Question: I'm trying to draw a grid of images/icons with WPF. The grid dimensions will vary but will typically range from 10x10 to 200x200. The user should be able to click on cells, and some cells will need to update (change image) 10-20 times per second. The grid should be able to grow and shrink in all four directions, and it should be able to switch to a different "slice" of the 3D structure it represents. My goal is to find a suitably efficient method for drawing the grid given those requirements.
My current implementation uses a WPF 'Grid'. I generate row and column definitions at runtime and populate the grid with 'Line' (for the gridlines) and 'Border' (for the cells, since they're currently just on/off) objects at the appropriate row/column. (The 'Line' objects span all the way across.)

While expanding the grid (holding down Num6) I found that it draws too slowly to redraw on every operation, so I modified it to simply add a new 'ColumnDefinition', 'Line' and set of 'Border' objects for each column of growth. That solved my growth issue, and a similar tactic could be used to make shrinking fast as well. For updating individual cells mid-simulation, I could simply store references to the cell objects and change the displayed image. Even changing to a new Z-level could be improved by only updating cell contents instead of rebuilding the entire grid.
However, before I could make all of those optimizations, I ran into another problem. Whenever I mouse over the grid (even at slow/normal speeds) the application's CPU usage spikes. I removed all event handlers from the grid's child elements, but that had no effect. Finally, the only way to keep CPU usage in check was to set 'IsHitTestVisible = false' for the 'Grid'. (Setting this for every child element of the 'Grid' did nothing!)
I believe that using individual controls to build my grid is too intensive and inappropriate for this application, and that using WPF's 2D drawing mechanisms might be more efficient. I'm a beginner to WPF, though, so I'm seeking advice on how to best achieve this. From what little I've read, I might use a 'DrawingGroup' to compose each cell's image together onto a single image for display. I could then use a click event handler for the entire image and compute the coordinates of the clicked cell by the mouse location. That seems messy, though, and I just don't know if there's a better way.
Thoughts?
I took a friend's advice and switched to using a 'Canvas' with a 'Rectangle' for each cell. When I first draw the grid, I store references to all the 'Rectangle' in a two-dimensional array, and then when I update the grid contents, I simply access those references.
'''
private void UpdateGrid()
{
for (int x = simGrid.Bounds.Lower.X; x <= simGrid.Bounds.Upper.X; x++)
{
for (int y = simGrid.Bounds.Lower.Y; y <= simGrid.Bounds.Upper.Y; y++)
{
CellRectangles[x, y].Fill = simGrid[x, y, ZLevel] ? Brushes.Yellow : Brushes.White;
}
}
}
'''
Drawing the grid initially seems faster, and subsequent updates are definitely faster, but there are still a few problems.
- No matter how small the area I mouse over is, CPU usage still spikes whenever I mouse over the grid when it has more than a few hundred cells. - Updates are still too slow, so when I hold down the up arrow key to change the Z-level (a common use case) the program freezes for seconds at a time and then appears to jump 50 Z-levels at once.- Once the grid holds ~5000 cells, updates take on the order of one second. This is prohibitively slow, and 5000 cells fits within typical use cases.
I haven't yet tried the 'UniformGrid' approach because I think it may exhibit the same problems I've already encountered. I might give it a try once I've exhausted a few more options, though.
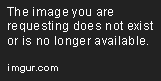
Answer: ## Your Question
Let's rephrase your question. These are your problem constraints:
1. You want to draw a grid of dynamic sizes
2. Each cell changes on/off rapidly
3. Grid sizes change rapidly
4. There are a large number of cells (i.e. the grid dimensions are not trivial)
5. You want all these changes to occur with a fast frame rate (e.g. 30fps)
6. The positioning and layout of the grid and cells are deterministic, simple and not very interactive
Judging from these constraints, you can immediately see that you're using the wrong approach.
## Reqruiement: Fast Refresh of Deterministic Positions with Little Interactivity
Fast refresh frame rate + many changes per frame + large number of cells + one WPF object per cell = dissaster.
Unless you have very fast graphics hardware and a very fast CPU, your frame rate is always going to suffer with increases in grid dimensions.
What your problem dictates is more like a video game or a CAD drawing program with dynamic zooming. It is lesss like a normal desktop application.
## Immediate Mode vs. Retained Mode Drawing
In other words, you want "immediate mode" drawing, not "retained mode" drawing (WPF is retained mode). That is because your constraints do not require much of the functionalities provided by treating each cell as a separate WPF object.
For example, you won't need layout support because each cell's position is deterministic. You won't need hit-testing support because, again, positions are deterministic. You won't need container support, because each cell is a simple rectangle (or an image). You won't need complex formatting support (e.g. transparency, rounded borders etc.) because nothing overlap. In other words, there is no benefit to use a Grid (or UniformGrid) and one WPF object per cell.
## Concept of Immediate Mode Drawing to Buffer Bitmap
In order to achieve the frame rate you required, essentially you'll be drawing to a large bitmap (which covers the whole screen) -- or a "screen buffer". For your cells, simply draw to this bitmap/buffer (perhaps using GDI). Hit testing is easy as the cell positions are all deterministic.
This method will be fast because there is only one object (the screen buffer bitmap). You can either refresh the entire bitmap for each frame, or update only those screen positions that change, or an intelligent combination of these.
Notice that although you are drawing a "grid" here, you don't use a "Grid" element. Choose your algorithm and your data structures based on what your problem constraints are, not what it like to be the obvious solution -- in other words, a "Grid" may not be the right solution for drawing a "grid".
## Immediate Mode Drawing in WPF
WPF is based on DirectX, so essentially it is already using a screen buffer bitmap (called the back-buffer) behind the scene.
The way you to use immediate mode drawing in WFP is to create the cells as GeometryDrawing's (not Shape's, which is retained mode). GemoetryDrawing is usually extremely fast because GemoetryDrawing objects map directly to DirectX primitives; they are not laid out and tracked individually as Framework Elements, so they are very light-weight -- you can have a large number of them without adversely affecting performance.
Select ths GeometryDrawing's into a DrawingImage (this is essentially your back-buffer) and you get a fast-changing image for your screen. Behind the scene, WPF does exactly what you expect it to do -- i.e. draw each rectangle that changes onto the image buffer.
Again, do not use Shape's -- these are Framework Elements and incur significant overheads as they participate in layout. For instance, , but use instead.
## Optimizations
Several more optimizations you may consider:
1. Reuse GeometryDrawing objects -- just change position and size
2. If the grid has a maximum size, pre-create the objects
3. Only modify those GeometryDrawing objects that changed -- so WPF won't unnecessarily refresh them
4. Fill the bitmap in "stages" -- that is, for different zoom levels, always update to a grid that is much larger than the previous one, and use scaling to scale it back. For example, move from a 10x10 grid directly to a 20x20 grid, but scale it back by 55% to show 11x11 squares. This way, when zooming from 11x11 all the way to 20x20, your GeometryDrawing objects are never changed; only the scaling on the bitmap is changed, making it extremely fast to update.
## EDIT: Do Frame by Frame Rendering
Override 'OnRender' as suggested in the answer awarded the bounty for this question. Then you essentially draw the entire scene on a canvas.
## Use DirectX for Absolute Control
Alternatively, consider using raw DirectX if you want absolute control over each frame.